Field crop: tomato
Growth stage: 1
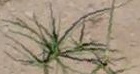
Species: cyperus